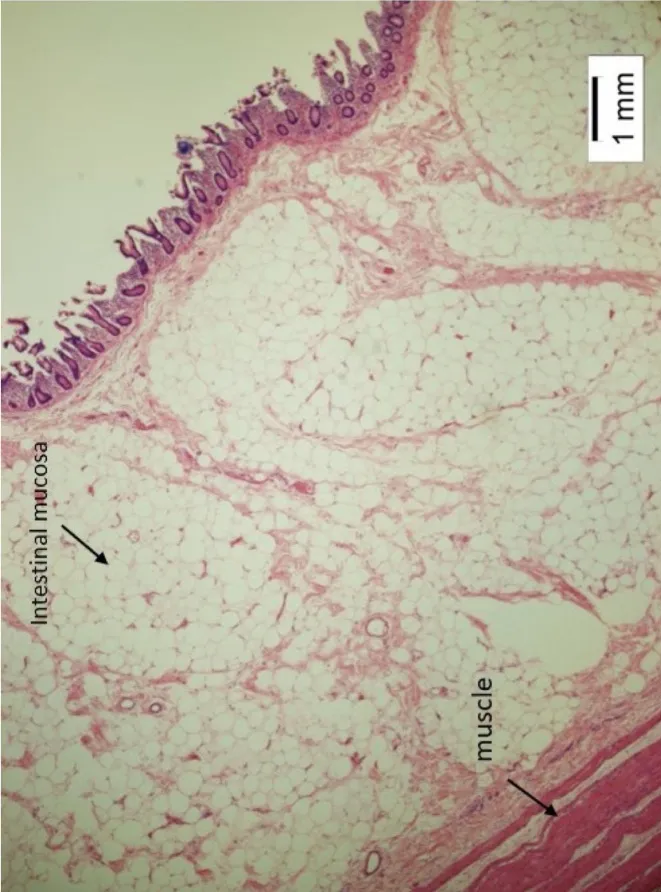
Showing fat cells in the cross section of one of the lipomas.
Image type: pathology (h&e)